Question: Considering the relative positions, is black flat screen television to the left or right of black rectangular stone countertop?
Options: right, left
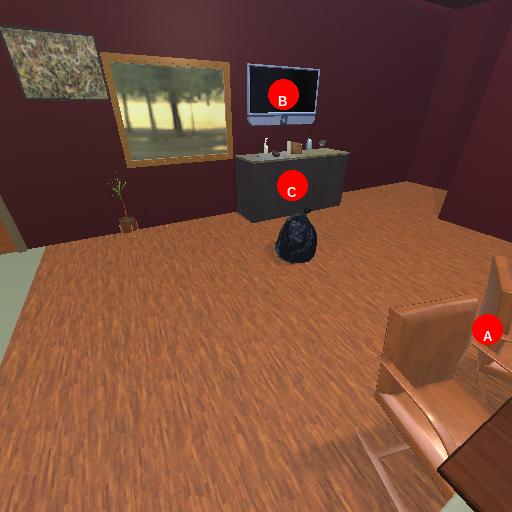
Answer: right